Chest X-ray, PA view. Patient: 42 years old, sex F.
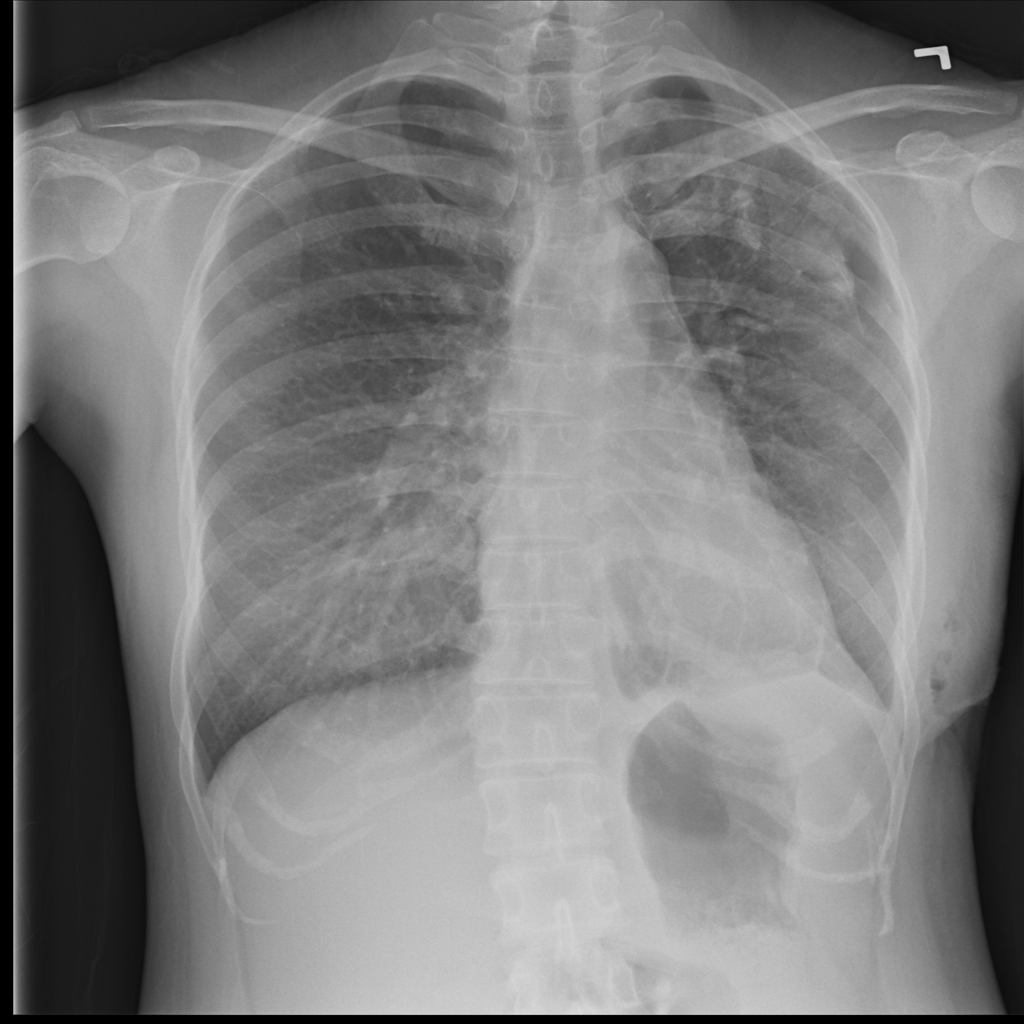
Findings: Emphysema, Infiltration, Pneumothorax